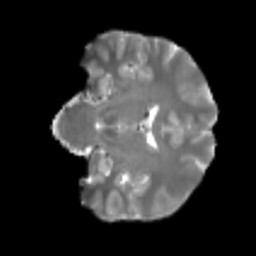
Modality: T2w
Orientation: coronal
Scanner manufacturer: siemens
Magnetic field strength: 3 T
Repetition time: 4 s
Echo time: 0.0594 s